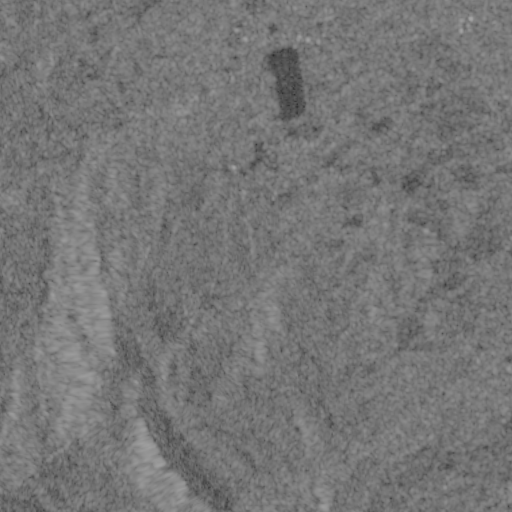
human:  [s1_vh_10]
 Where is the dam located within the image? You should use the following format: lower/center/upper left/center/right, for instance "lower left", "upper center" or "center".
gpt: The dam is located in the upper center of the image.
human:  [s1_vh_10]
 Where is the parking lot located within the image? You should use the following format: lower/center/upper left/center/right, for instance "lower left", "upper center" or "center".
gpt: The parking lot is located in the upper center of the image.
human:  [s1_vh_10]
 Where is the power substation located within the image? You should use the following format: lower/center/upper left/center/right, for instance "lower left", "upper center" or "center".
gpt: The power substation is located in the upper center of the image.
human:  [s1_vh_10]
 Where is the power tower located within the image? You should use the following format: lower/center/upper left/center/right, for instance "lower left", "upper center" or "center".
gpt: The power tower is located in the upper right of the image.
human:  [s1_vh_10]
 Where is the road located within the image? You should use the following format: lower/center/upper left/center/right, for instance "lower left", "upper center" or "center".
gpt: There is no road in the image.

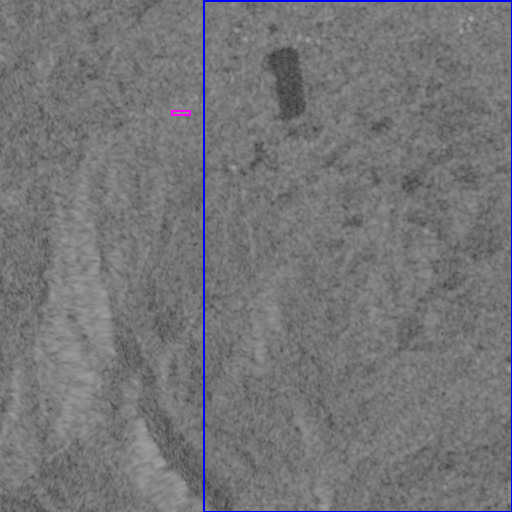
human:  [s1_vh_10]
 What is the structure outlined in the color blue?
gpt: The structure outlined in blue is a crop field.
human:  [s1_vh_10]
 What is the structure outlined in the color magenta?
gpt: The structure outlined in magenta is a power substation.
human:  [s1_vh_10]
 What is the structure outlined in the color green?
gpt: There is no green outline.